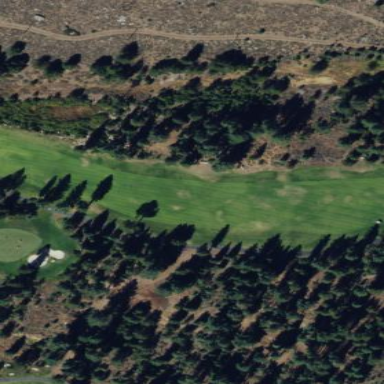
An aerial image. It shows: Golf fairway surrounded by grass.